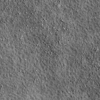
Label: not_dusty